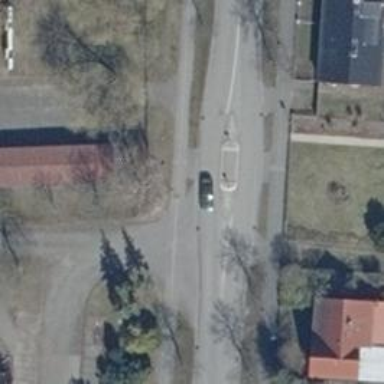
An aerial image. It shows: Traffic calming island.